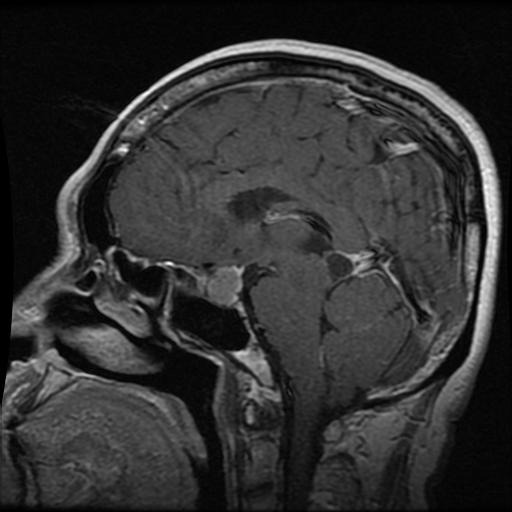
Label: pituitary